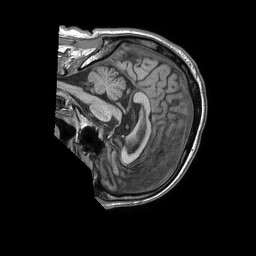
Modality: T1w
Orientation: sagittal
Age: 69
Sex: male
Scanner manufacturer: philips
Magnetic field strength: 1.5 T
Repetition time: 0.007657 s
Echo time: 0.003482 s